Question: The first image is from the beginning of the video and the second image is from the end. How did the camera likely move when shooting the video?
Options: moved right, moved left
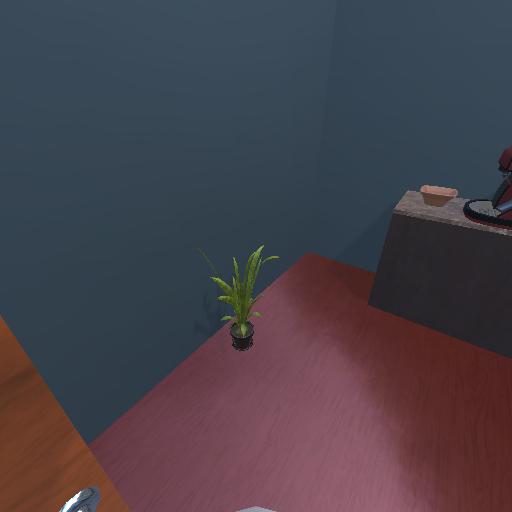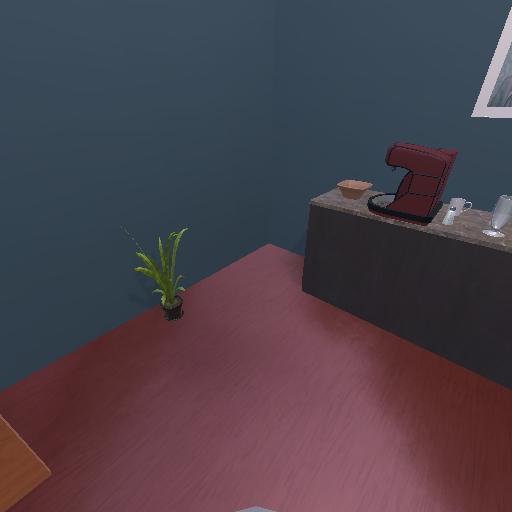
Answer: moved right